Interaction volume radius: 5 \u00c5
Interaction volume height: 20 \u00c5
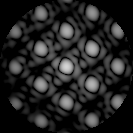
Disorder parameter: 0.05939